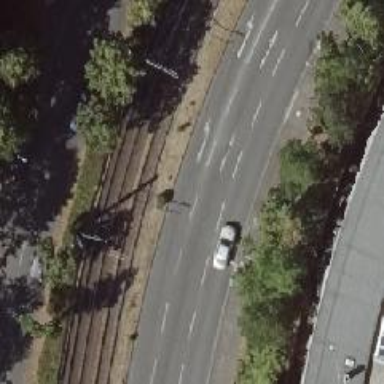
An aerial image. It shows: Secondary road with asphalt surface and lane markings.